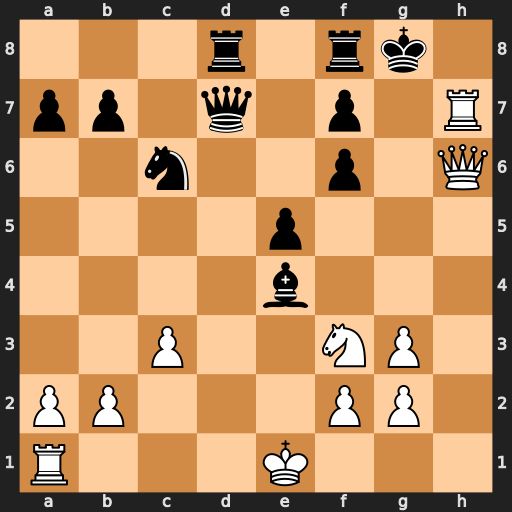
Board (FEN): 3r1rk1/pp1q1p1R/2n2p1Q/4p3/4b3/2P2NP1/PP3PP1/R3K3
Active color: w
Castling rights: Q
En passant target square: -
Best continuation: Rh8#